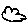
Label: cloud